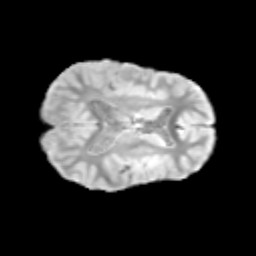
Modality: T2w
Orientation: axial
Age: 9
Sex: male
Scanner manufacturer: siemens
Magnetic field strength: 3 T
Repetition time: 3.8 s
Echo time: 0.07 s